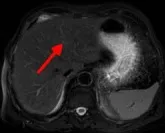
T2-weighted MRI.
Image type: radiology (mri)